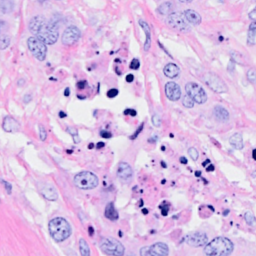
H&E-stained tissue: Breast